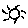
Label: sun